Field crop: maize
Growth stage: 1
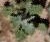
Species: chenopodium